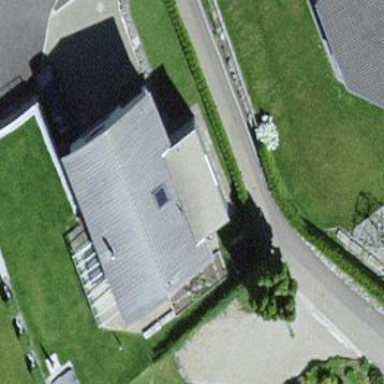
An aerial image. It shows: Simple house.